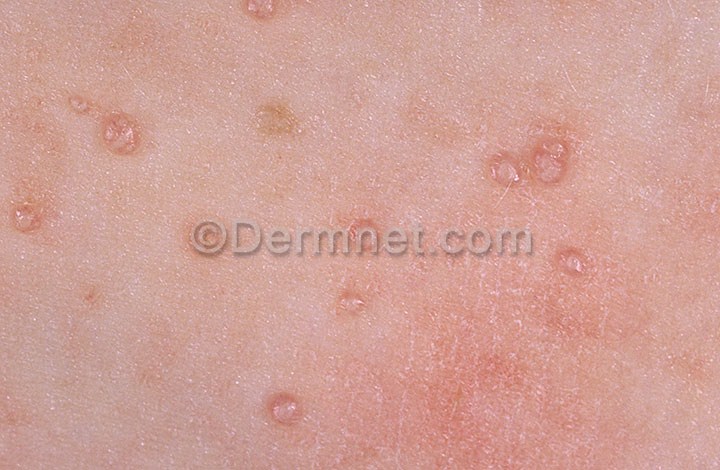
Disease: Warts Molluscum and other Viral Infections